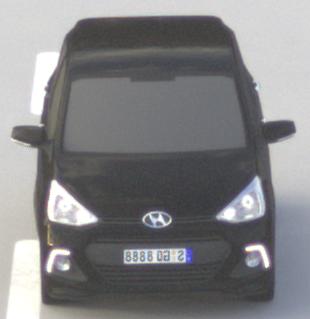
Make: Hyundai
Model: i10
Detailed model: Gen. 2
Model produced from: 2013
Model produced until: 2019
Doors: 5
Color: black
Road condition: dry road
Daytime: morning or afternoon
Contrast: medium contrast